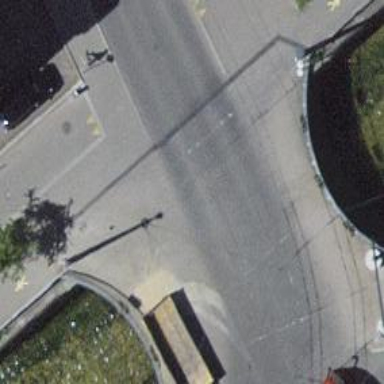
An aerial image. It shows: Residential road with asphalt surface crossing bridge. The bridge has trolley wires.